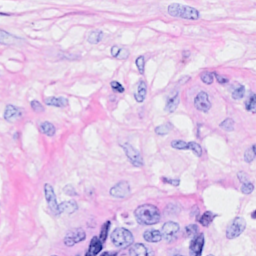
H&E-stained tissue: Breast